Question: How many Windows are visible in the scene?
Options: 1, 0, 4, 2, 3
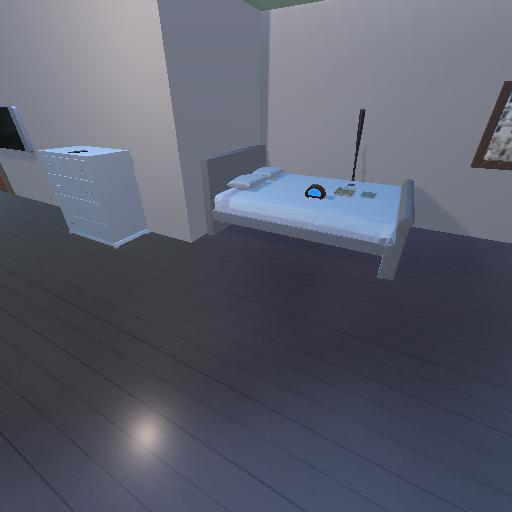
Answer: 1